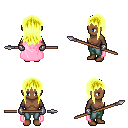
a pixel art fantasy rpg character, female body template, human, dark skin, pink cape, teal pants, gold unkempt hairstyle, metal gloves, spear, four views (front, back, left, right), 2x2 character sprite sheet, small pixel art, hard edges, no anti-aliasing